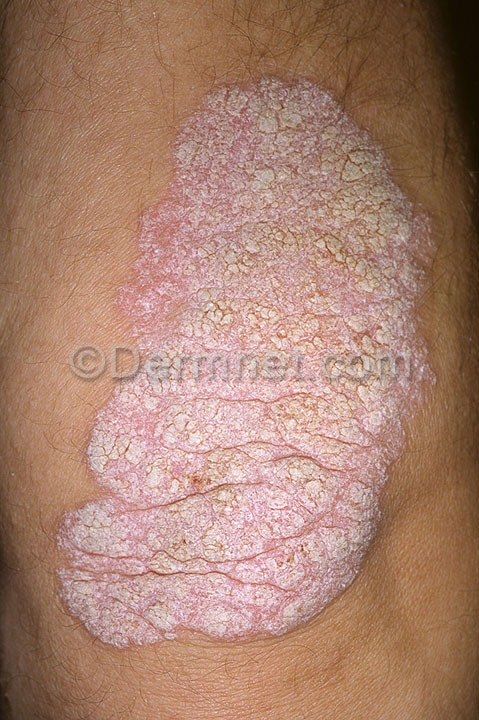
Disease: Psoriasis pictures Lichen Planus and related diseases